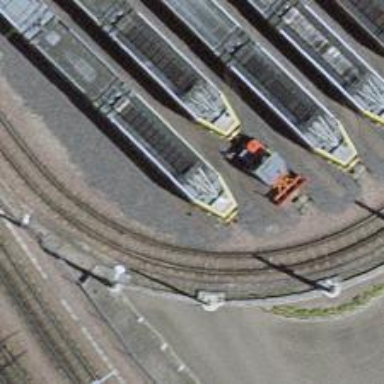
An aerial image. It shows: Railway buffer stop.